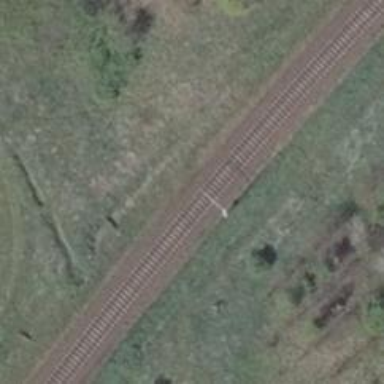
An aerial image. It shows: Milestone along the railway with catenary mast.